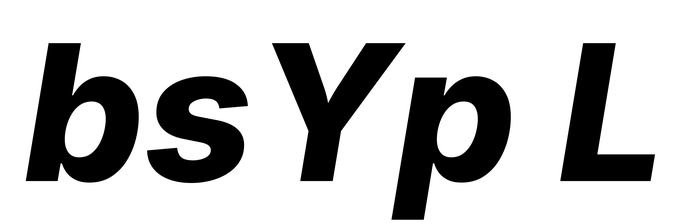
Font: Inter-Italic_ExtraBold_Italic